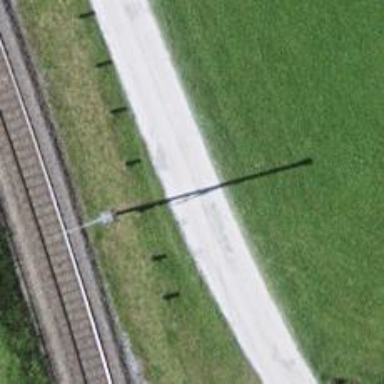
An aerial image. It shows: Service road with fine gravel surface suitable for agricultural vehicles.